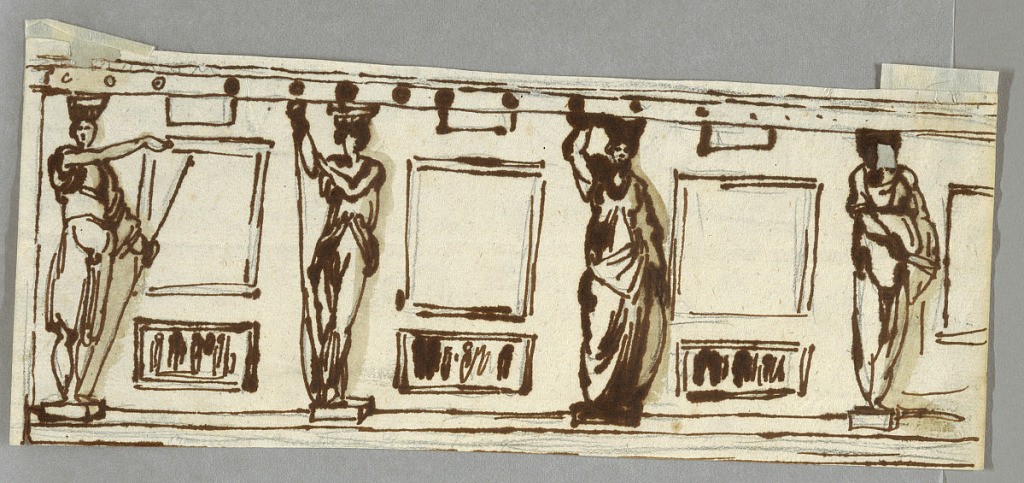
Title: Frieze with Four Caryatids
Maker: Felice Giani, Italian, 1758–1823
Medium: Pen and brown ink, brush and brown wash over traces of graphite on cream paper
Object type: Drawing
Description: Horizontal rectangle with four caryatids and six panels.